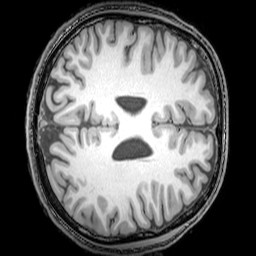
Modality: T1w
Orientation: axial
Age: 20
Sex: male
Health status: healthy
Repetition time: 0.081 s
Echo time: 0.037 s